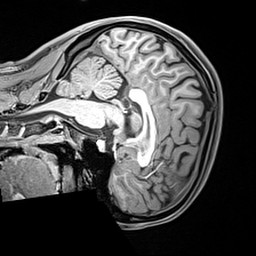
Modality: T1w
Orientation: sagittal
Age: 22
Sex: female
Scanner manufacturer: siemens
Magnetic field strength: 3 T
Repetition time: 2.4 s
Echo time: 0.00217 s